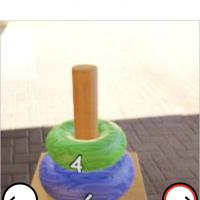
Task: sum
Answer: 10